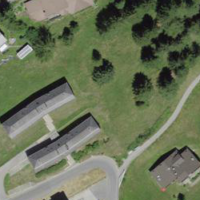
EUNIS habitat code: 55
Species observed at this site:
Hippocrepis comosa